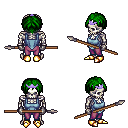
a pixel art fantasy rpg character, male body template, skeleton, blue vest, magenta pants, green parted hairstyle, purple tiara, metal gloves, gold boots, spear, four views (front, back, left, right), 2x2 character sprite sheet, small pixel art, hard edges, no anti-aliasing